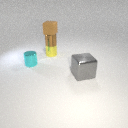
small brown rubber cube above small yellow metal cylinder